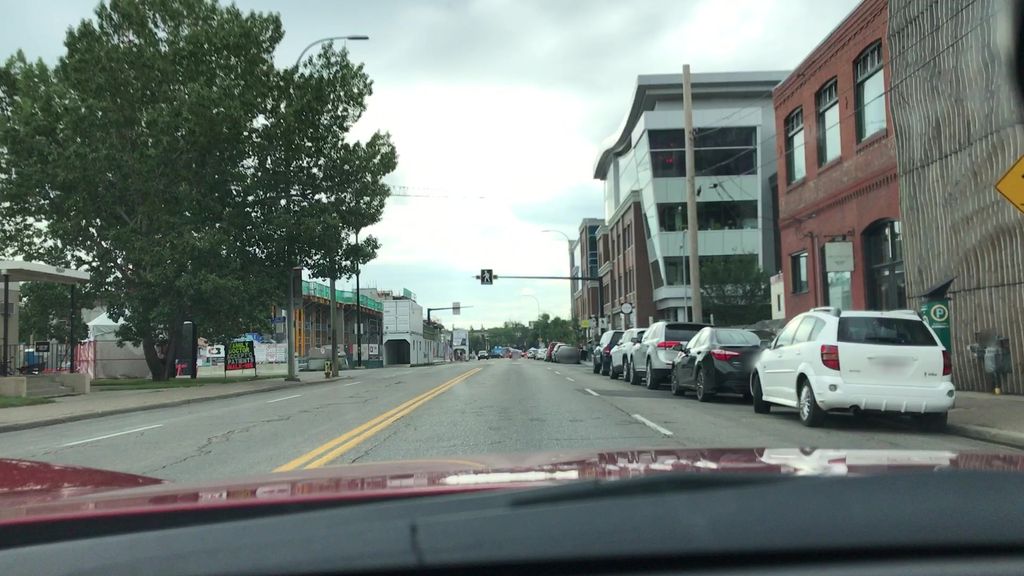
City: calgary